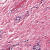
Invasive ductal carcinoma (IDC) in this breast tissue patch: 0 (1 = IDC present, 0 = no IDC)